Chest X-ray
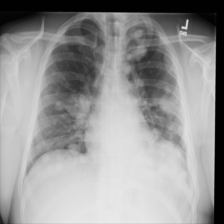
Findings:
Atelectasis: negative
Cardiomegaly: negative
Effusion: negative
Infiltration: negative
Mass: positive
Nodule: negative
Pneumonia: negative
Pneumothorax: negative
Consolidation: negative
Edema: negative
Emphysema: negative
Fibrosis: negative
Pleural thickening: negative
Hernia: negative